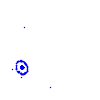
Particle: electron